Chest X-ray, AP view. Patient: 42 years old, sex F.
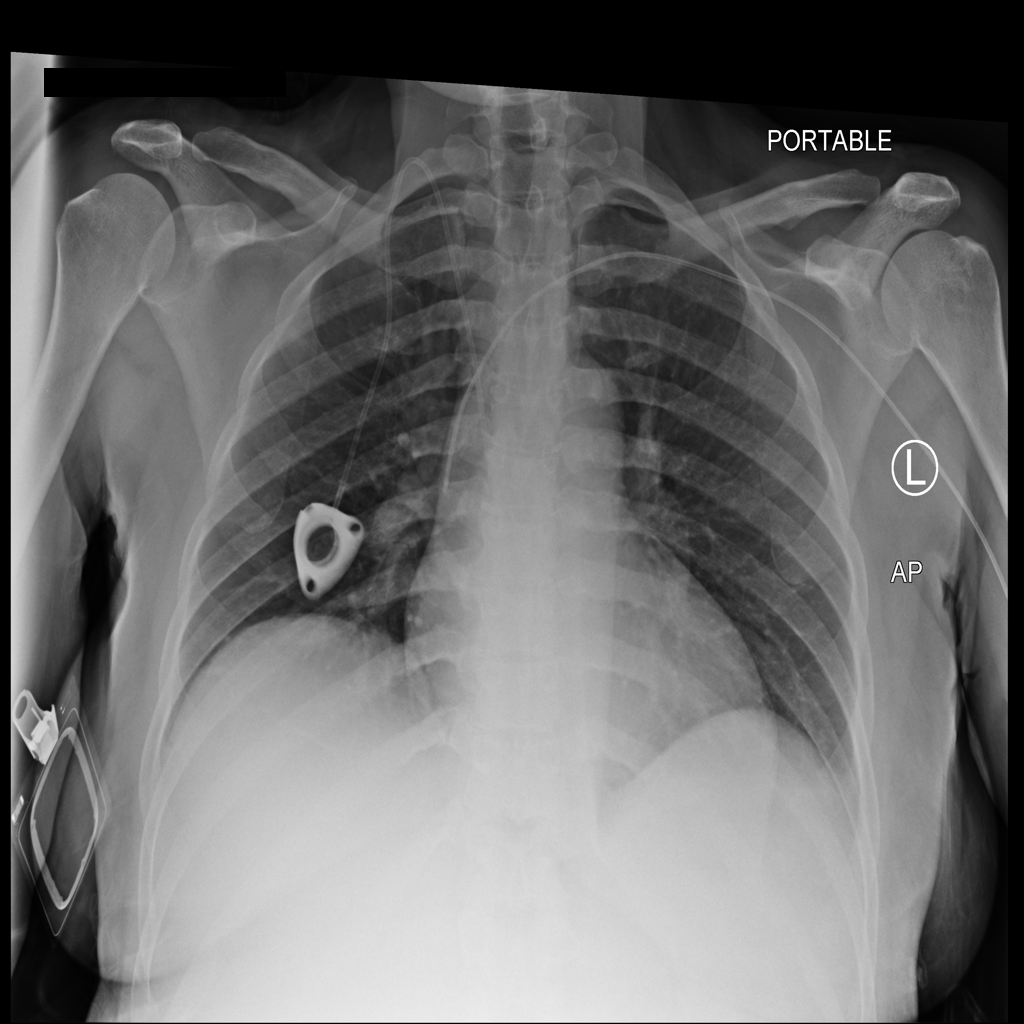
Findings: No Finding